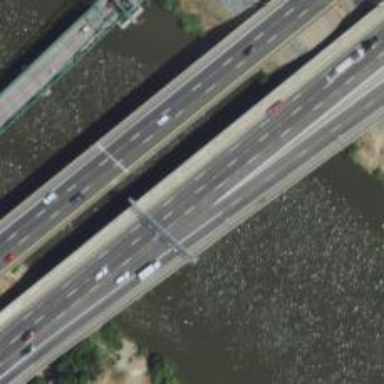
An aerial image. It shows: Bridge over motorway.